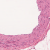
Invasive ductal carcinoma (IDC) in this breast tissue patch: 0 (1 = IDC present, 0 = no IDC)